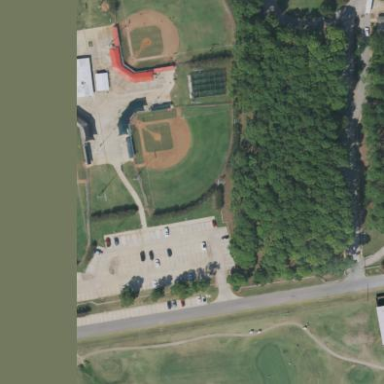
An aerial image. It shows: Baseball pitch for leisure land activities.